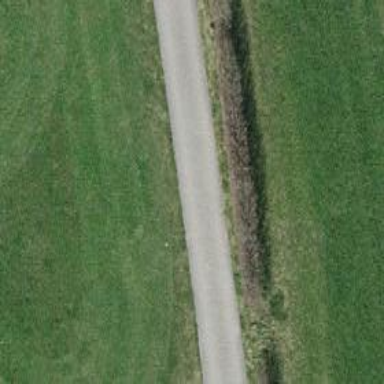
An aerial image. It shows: Hedge barrier.